Question: I have been working on an app for a number of months now and a strange bug has appeared in the last week or two. After extended use of the application (20-30 minutes), many of our custom labels (based on UILabel) cease to render correctly (some will just appear blank). Interestingly, bringing up the keyboard in this situation shows the following:

I've tried a number of tweaks over the last couple of weeks to various parts of the codebase with no avail and I was hoping that someone here might have stumbled across a similar problem before and/or might have some ideas of where to look for a solution.
We are using lots of CoreGraphics calls within our custom labels to render some pretty complicated annotated strings and have a fair amount of traffic going back and forth to a server in the background on another thread. With regards to memory, we are using ARC and while we're keeping about 5-10Mb of raw data in memory at any one time - I can't imagine that anything else is chewing up loads of memory.
Any advice on where to look would be greatly appreciated.
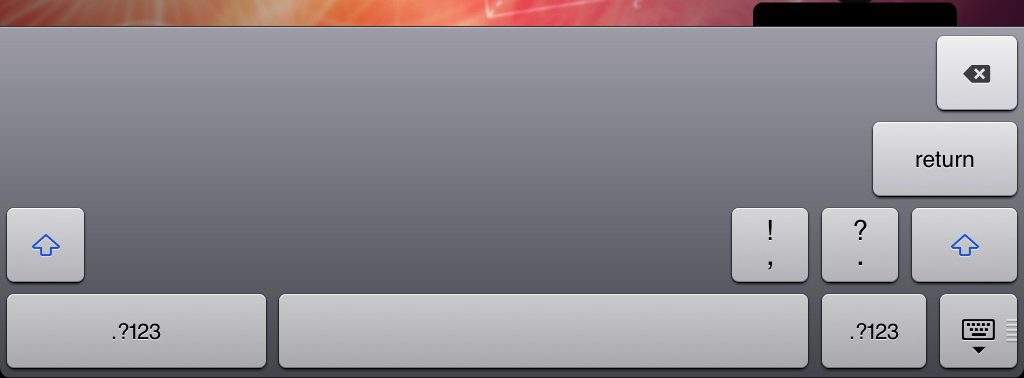
Answer: Well, not this exact problem, but similar really weird stuff visible in a window. It was tracked down to messaging UIKit from other than the main thread. We ended up adding lots and lots of "assert([NSThread isMainThread]);" in places that we thought might be drawing on screen, and sure enough, we found the guilty party.